Question: I have a problem with my amazon ec2 instance. I cannot access my django application running on port 8004 from the browser.
I have setup an instance on amazon ec2, installed django and nginx. This is running on ubuntu trusty 14.04. I have a domain on external dns-nameserver and I have correctly pointed that domain to the public elastic ip of my amazon ec2 instance. When I ping the server it works and it shows the public ip.
I've seen similar threads before and in most cases problems with this have been because firewall rules have not been added for specific ports, that is they are not open to the outside world. In my case I made sure that port 22, 80 and 443 were open when I created the instance. I've even made ports 8000 - 8100 open.
Note: Eventually I will make django run with gunicorn but just to test it I'm simply running it by going: manage.py runserver 8004
Here is a snapshot of how my inbound rules look like for open ports on amazon ec2

Could it be because I'm editing inbound rules after I launched the instance? Isn't that what you're suppose to be able to do?
Nginx is running without problems, I'll post my config below. I have no idea why this doesn't work. I have followed any thread I find on the subject and nothing seems to fix it.
UPDATE: I can now confirm that I can access my django site directly through the ip, by going
ip:8004. So obviously this is not a problem with the ports but has likely something to do with nginx config or my DNS settings.
My nginx config (I've replaced ip's with x, and the domain with sub.domain.com. I then try to access the site from sub.domain.com)
'''
upstream docko_server {
server 127.0.0.1:8004 fail_timeout=0;
}
server {
server_name sub.domain.com;
listen xx.xx.xx.xxx:80;
return 303 https://$host$request_uri;
}
# HTTPS server
#
server {
listen xx.xx.xx.xxx:443;
server_name sub.domain.com;
ssl on;
ssl_certificate ssl/server.crt;
ssl_certificate_key ssl/server.key;
ssl_session_timeout 5m;
ssl_protocols SSLv3 TLSv1;
ssl_ciphers ALL:!ADH:!EXPORT56:RC4+RSA:+HIGH:+MEDIUM:+LOW:+SSLv3:+EXP;
ssl_prefer_server_ciphers on;
client_max_body_size 25M;
access_log /webapps/docko/logs/nginx-access.log;
error_log /webapps/docko/logs/nginx-error.log;
location /assets/ {
alias /webapps/docko/docko/staticfiles/;
}
location / {
proxy_set_header X-Forwarded-For $proxy_add_x_forwarded_for;
proxy_set_header Host $http_host;
proxy_redirect off;
if (!-f $request_filename) {
proxy_pass http://docko_server;
break;
}
}
}
'''
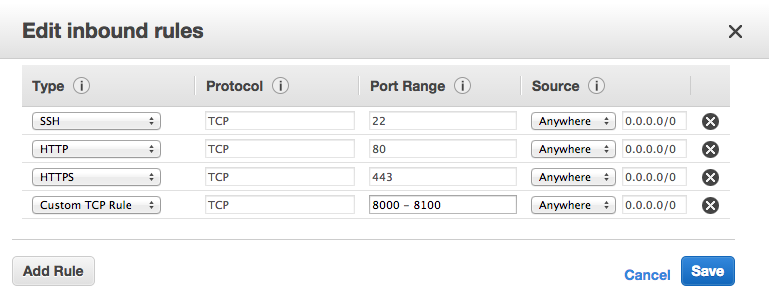
Answer: To answer my own question I succeeded by not assigning the elastic ip but simply just listening on port 80, 443. So in my nginx conf instead of this.
'''
server_name sub.domain.com;
listen xx.xx.xx.xxx:80;
'''
I now just have
'''
server_name sub.domain.com
listen 80;
'''
same for 443.